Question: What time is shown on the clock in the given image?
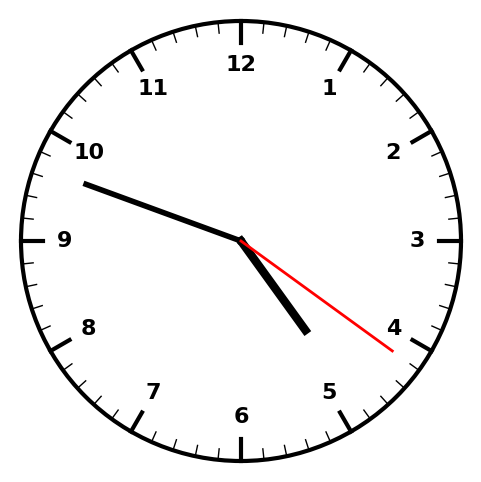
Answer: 04:48:21